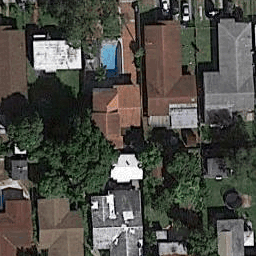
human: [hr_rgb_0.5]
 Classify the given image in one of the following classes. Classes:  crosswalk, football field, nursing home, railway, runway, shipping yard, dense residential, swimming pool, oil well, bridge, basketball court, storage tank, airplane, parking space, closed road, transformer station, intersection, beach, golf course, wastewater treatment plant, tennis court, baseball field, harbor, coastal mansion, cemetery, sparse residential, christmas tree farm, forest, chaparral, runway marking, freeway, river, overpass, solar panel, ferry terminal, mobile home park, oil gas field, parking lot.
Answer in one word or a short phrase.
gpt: dense residential